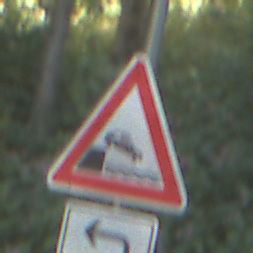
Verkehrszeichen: Ufer
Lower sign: RichtungsangabeDurchPfeile2
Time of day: MorningAfternoon
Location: Outdoor (Nature)
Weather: Clear
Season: NotSpecified
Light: Natural